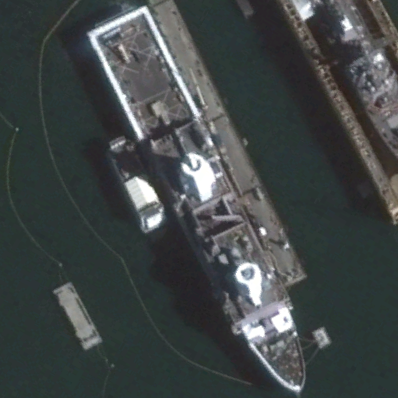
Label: combat